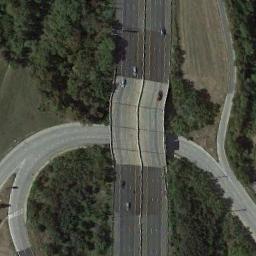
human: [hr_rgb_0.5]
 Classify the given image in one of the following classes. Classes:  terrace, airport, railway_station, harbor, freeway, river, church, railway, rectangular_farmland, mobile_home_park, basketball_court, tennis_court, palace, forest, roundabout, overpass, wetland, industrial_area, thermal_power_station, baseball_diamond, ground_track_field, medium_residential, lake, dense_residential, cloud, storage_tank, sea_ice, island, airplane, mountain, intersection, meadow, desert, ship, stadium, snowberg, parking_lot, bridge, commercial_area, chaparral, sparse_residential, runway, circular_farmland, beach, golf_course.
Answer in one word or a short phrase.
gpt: overpass